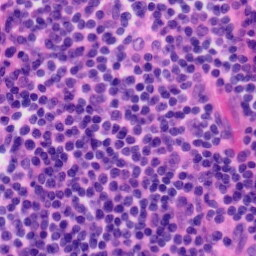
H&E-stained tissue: Tonsil